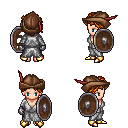
a pixel art fantasy rpg character, female body template, human, light skin, white robe, metal pants, dark blonde curly afro hairstyle, leather cap, metal gloves, gold boots, shield, four views (front, back, left, right), 2x2 character sprite sheet, small pixel art, hard edges, no anti-aliasing